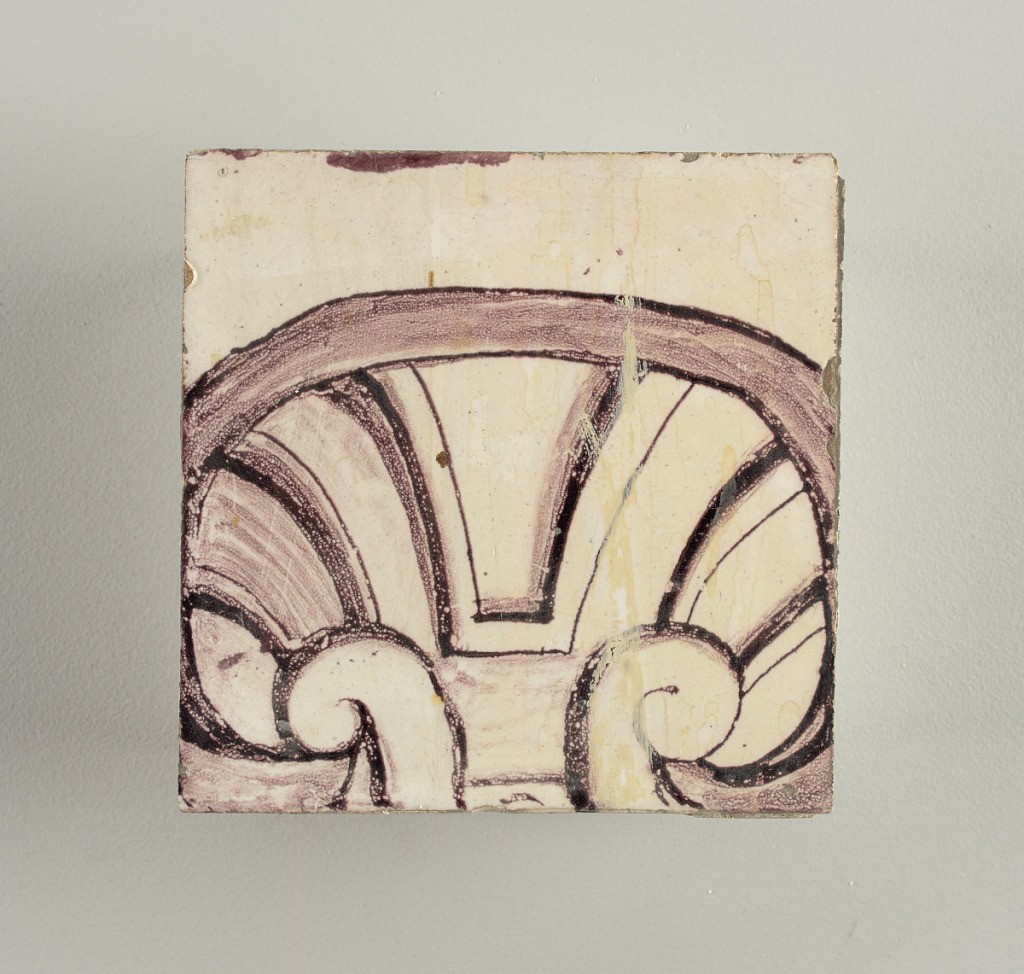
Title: Wall facing
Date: ca. 1725
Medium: tin-glazed earthenware, underglaze
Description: Running design for a frieze or a dado, composed of scrolls of foliage and strapwork, and four repeating motifs--a seated woman in a small upright oval medallion, a putto seated on a rocailled base, and strapwork in axial pattern.  The various panels, A to F, show various repeats of the same design, all being five tiles high and a varying number of tiles wide.